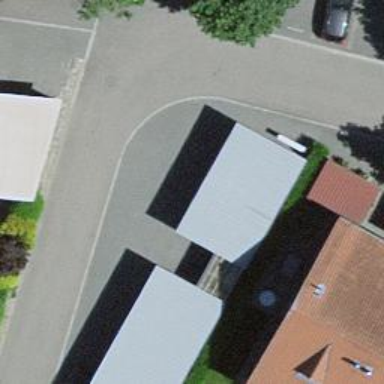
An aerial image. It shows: Carport structure.